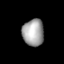
Tissue: lung
Cell type: Endothelial cells
Senescence score: 0.5462
Nuclear area (px): 560
Mean DAPI intensity: 163.648